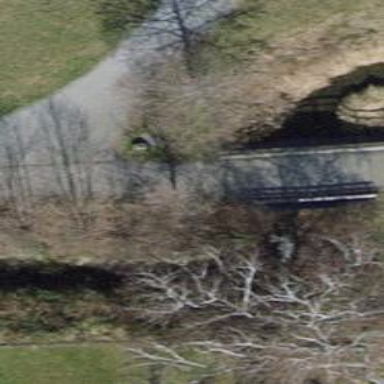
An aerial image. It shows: Asphalt cycleway on bridge.